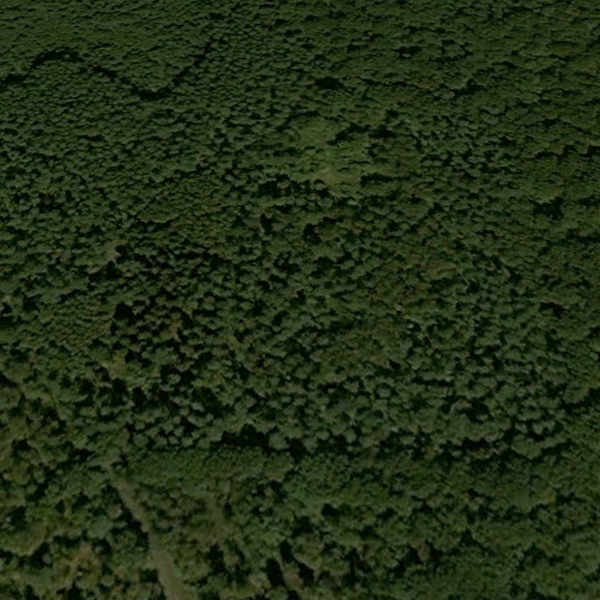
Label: Forest